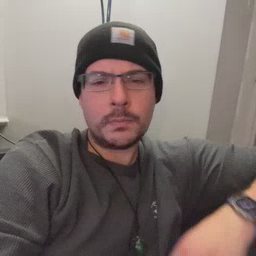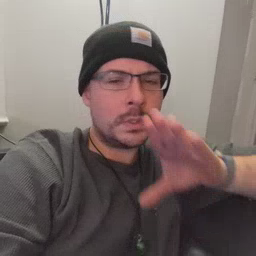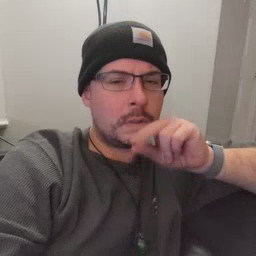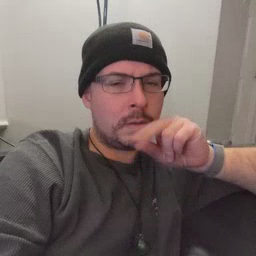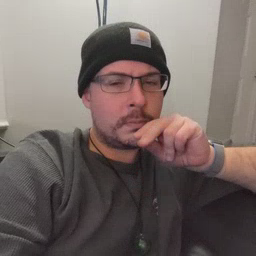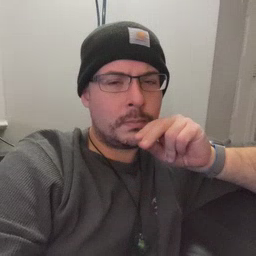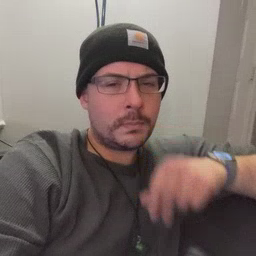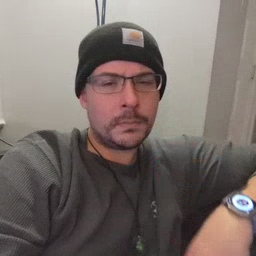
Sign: duck